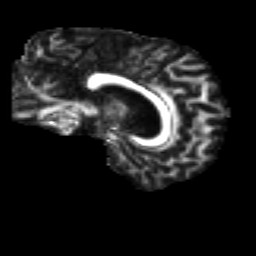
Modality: FA
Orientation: sagittal
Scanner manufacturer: siemens
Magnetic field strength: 3 T
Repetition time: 9.2 s
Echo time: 0.084 s